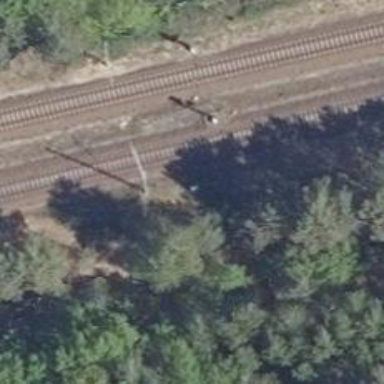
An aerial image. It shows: Railway signal.